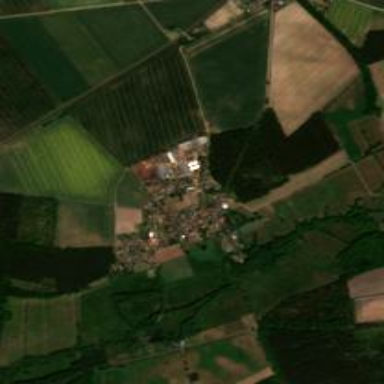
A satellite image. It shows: Village area.